Field crop: tomato
Growth stage: 2
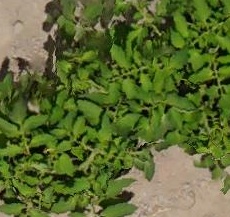
Species: tomato